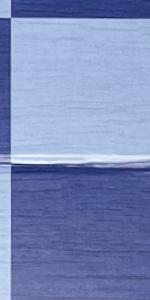
Label: Empty